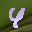
Label: 4